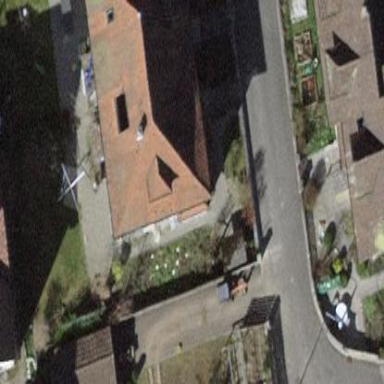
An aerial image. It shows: Semi-detached house.